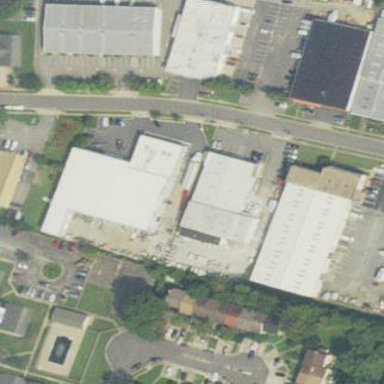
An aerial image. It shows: Commercial building.